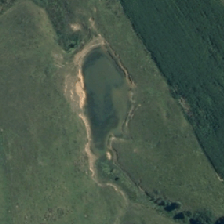
Land cover: lake_pond